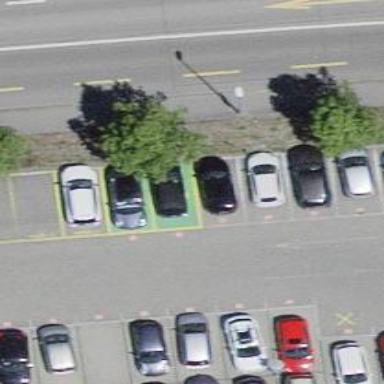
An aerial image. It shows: Charging station.